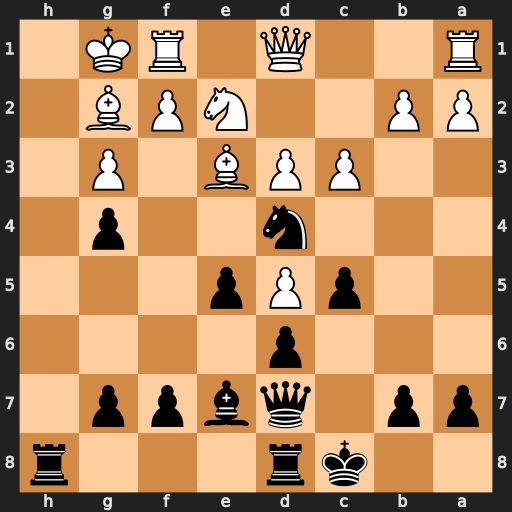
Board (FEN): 2kr3r/pp1qbpp1/3p4/2pPp3/3n2p1/2PPB1P1/PP2NPB1/R2Q1RK1
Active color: b
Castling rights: -
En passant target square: -
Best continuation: Nf3+ Bxf3 gxf3